Aerial crown-view tile of a tropical tree (Barro Colorado Island, Panama), acquired 20241014:
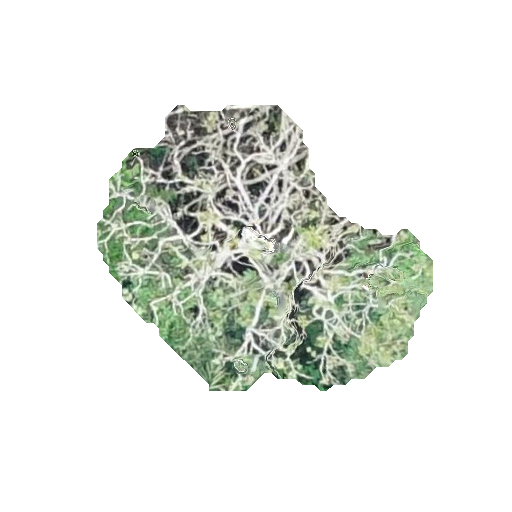
Species: Cecropia insignis
GBIF accepted scientific name: Cecropia insignis
Crown area: 98.954 m²